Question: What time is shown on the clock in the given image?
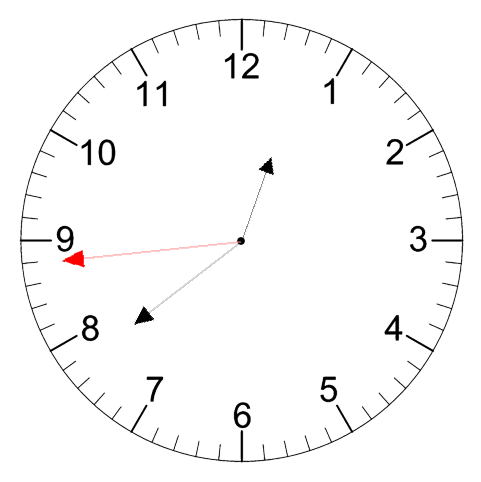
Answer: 12:38:44